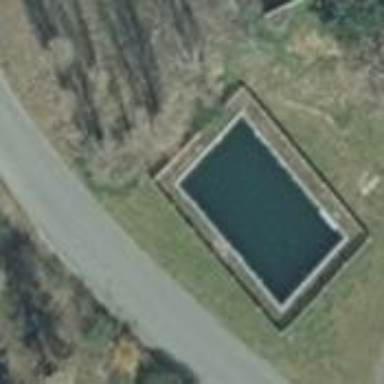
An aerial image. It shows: Reservoir with emergency fire water pond. It is natural water feature.